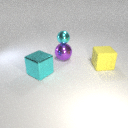
large cyan metal cube in front of large purple metal sphere